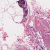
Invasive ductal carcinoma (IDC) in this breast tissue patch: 0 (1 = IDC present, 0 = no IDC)